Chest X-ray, AP view. Patient: 56 years old, sex M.
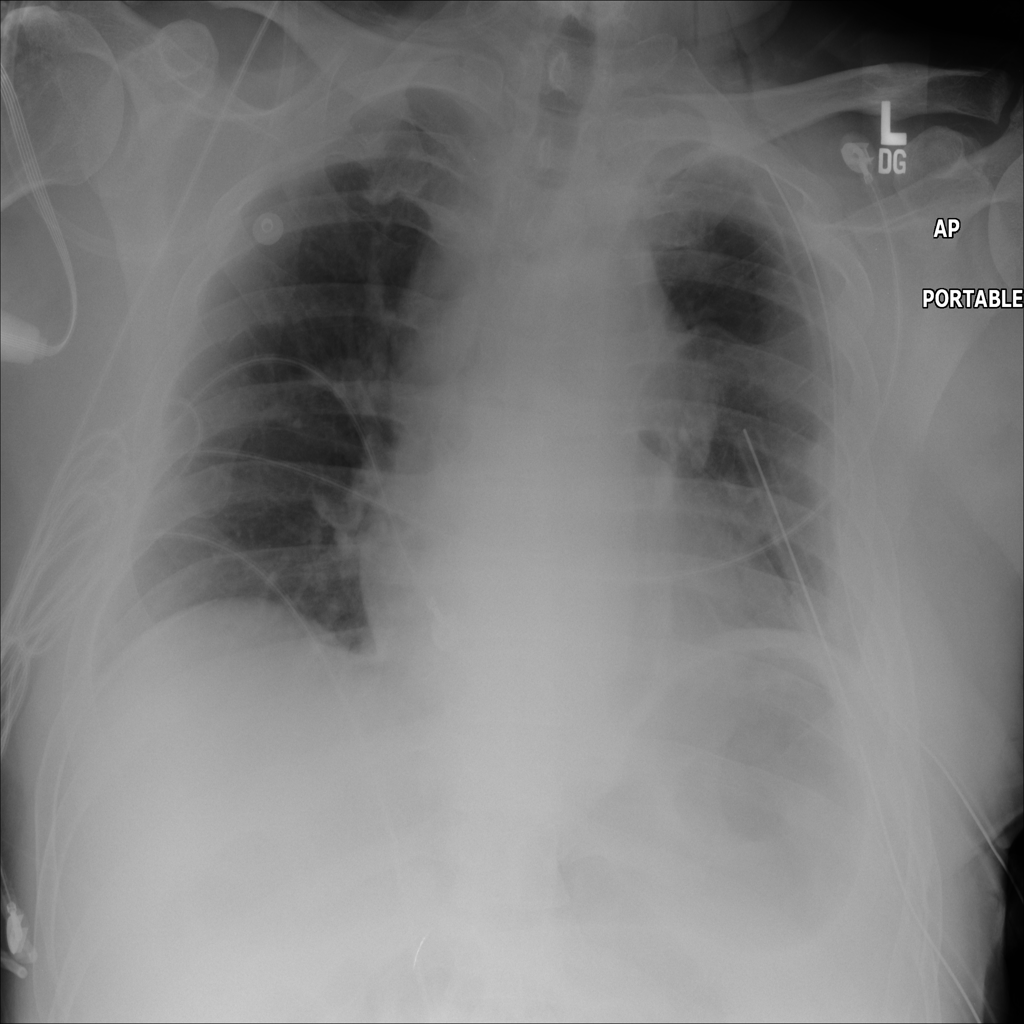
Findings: Emphysema